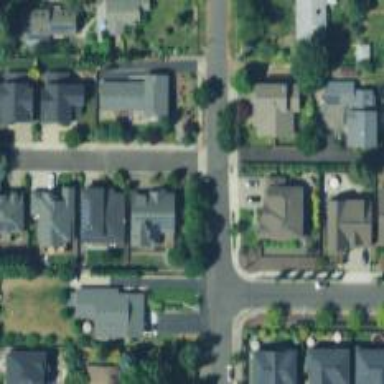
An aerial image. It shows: Residential road with sidewalk on the left side.